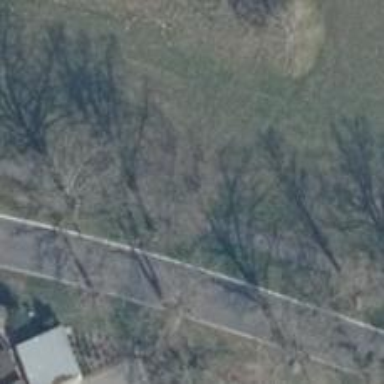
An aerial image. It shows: Row of broadleaved trees.